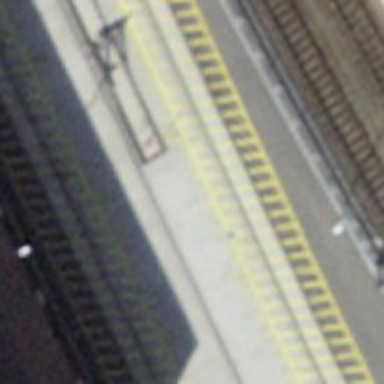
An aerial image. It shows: Railway buffer stop.